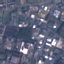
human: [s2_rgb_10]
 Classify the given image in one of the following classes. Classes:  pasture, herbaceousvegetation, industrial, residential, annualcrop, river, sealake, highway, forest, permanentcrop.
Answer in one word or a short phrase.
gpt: Industrial